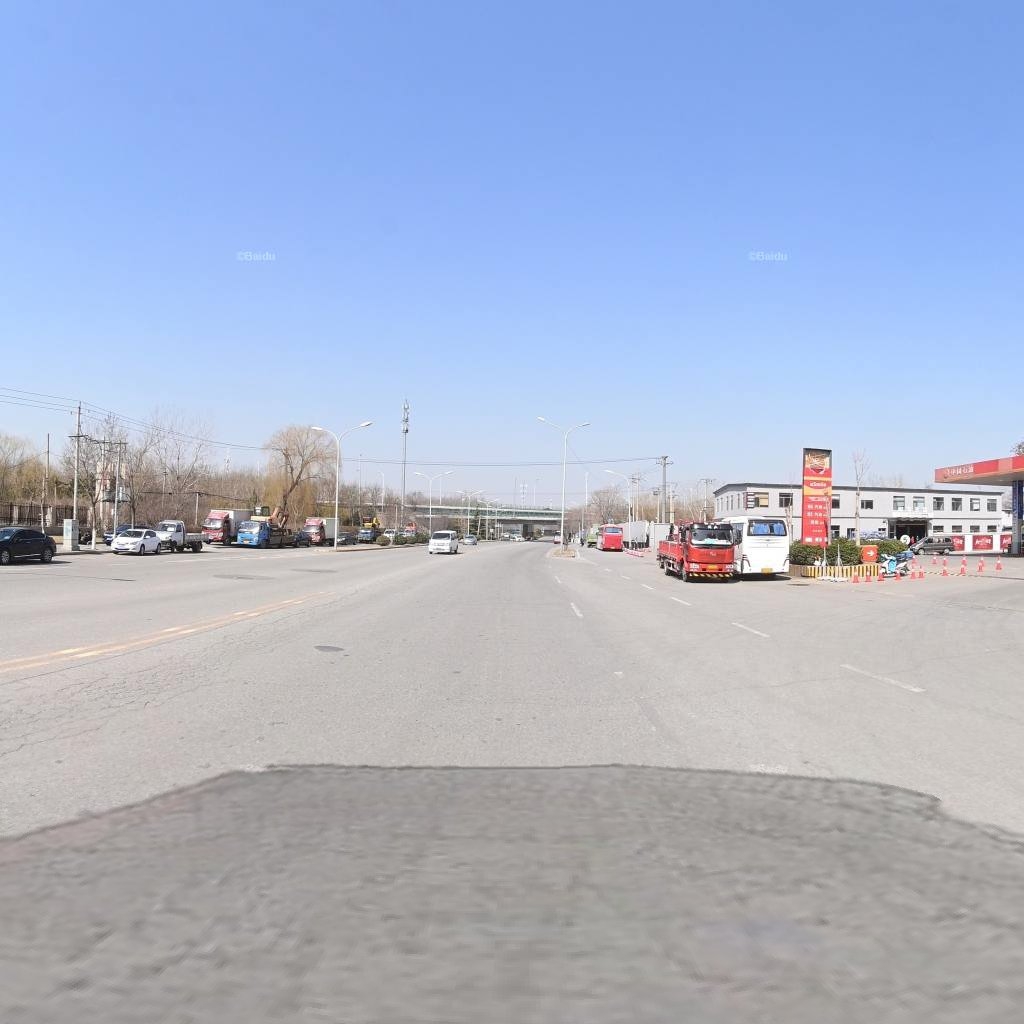
Region: Chaoyang
Road damage annotations: alligator crack, transverse crack